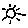
Label: sun